Question: I have two divs on the top of the webpage. I just want to overlap the shadow of the top div to the following one. Absolute and relative positioning completely changed the positions/places of divs by either expanding or fixing position. Is there a line of code that just achieves to decide which div will be overlapped and which div won't be without changing their positions? If there is not, how I can do this with posititioning?
My top div:
'''
div#divSlogan{
background-color: #FFBD01;
width: 50%;
margin-left: auto;
margin-right: auto;
margin-top: -1.15%;
padding: 0.1%;
-moz-box-shadow: 0px 0px 10px 2px #888888;
-webkit-box-shadow: 0px 0px 10px 2px #888888;
box-shadow: 0px 0px 10px 2px #888888;
}
'''
The following div:
'''
div#menu{
text-align: center;
font-size: 120%;
background-color: #FFA700;
padding: 0.1%;
height: 20%;
width: 49%;
margin-left: auto;
margin-right: auto;
}
'''
My webpage:

All in all, I want to put the shadow of the top div (which is written Listen. Enjoy..) to the following below div (which is menu). How can I do this?
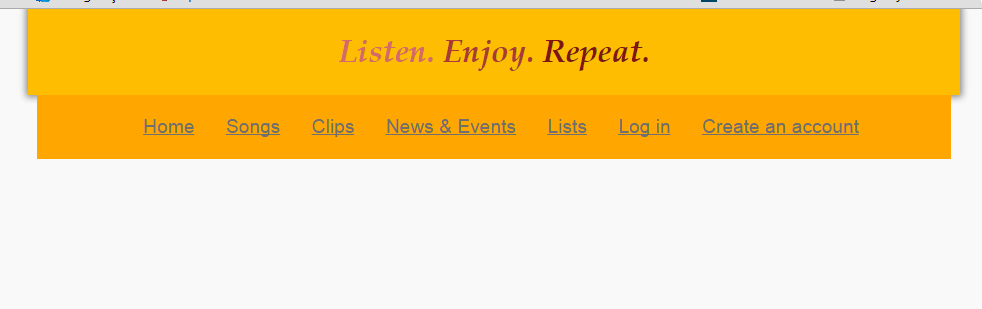
Answer: You don't need to use absolute positioning for this .I'm not sure why relative positioning didn't work for you . To use z-index you need to use absolute , relative or static position .
Here is the working code , replace the div#menu by this in your css file .
'''
div#menu{
text-align: center;
font-size: 120%;
background-color: #FFA700;
padding: 0.1%;
height: 20%;
width: 49%;
margin-left: auto;
margin-right: auto;
position:relative;
z-index:-1;
}
'''
Edit 1:
You have to use position relative here because z-index won't work otherwise .
Here is a JSFiddle of this working: <URL>
Edit 2 :
Other things that can be improved in the code .
Instead of margin-left:auto ; margin-right:auto; use
'''
margin:0 auto ;
'''
To center the div .
'''
height:20%;
'''
You can't give height a value in % , use pixels (px) instead . eg: height:50px;
Edit 3 :
It seems that links don't work in a container with negative z-index .
Here is the updated fiddle . <URL>